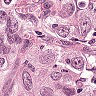
Metastatic tissue present: yes